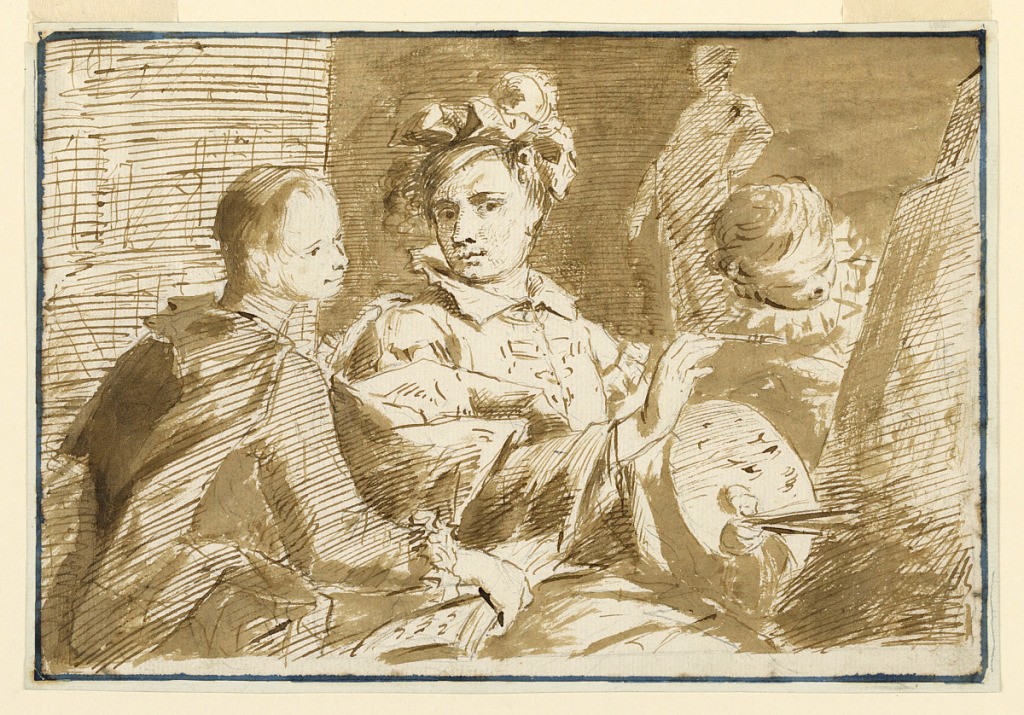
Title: A Painter in His Studio
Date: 1720–1750
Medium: Black chalk, pen and ink, brush and bistre wash on paper, mounted
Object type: Drawing
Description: A seated painter paints the portrait of a boy who is seated and holds a book at left. The head of an apprentice and a statue are shown in the right rear, a book case in the left rear.